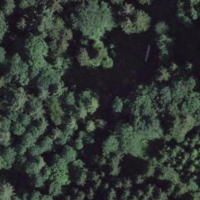
EUNIS habitat code: 41
Species observed at this site:
Lamium galeobdolon